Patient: sex F, age 76
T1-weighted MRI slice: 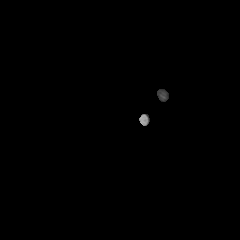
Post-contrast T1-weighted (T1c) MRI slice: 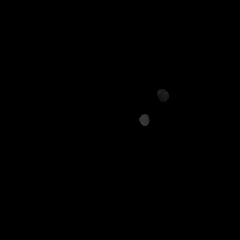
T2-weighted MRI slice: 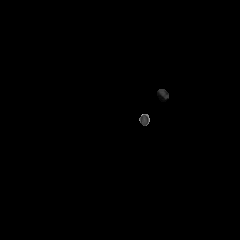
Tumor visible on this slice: no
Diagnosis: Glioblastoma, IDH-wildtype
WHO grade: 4